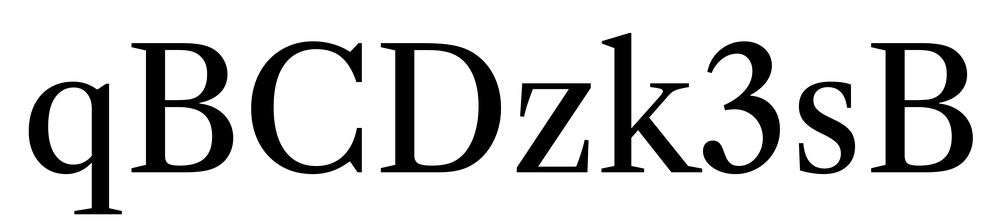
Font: LibreCaslonText_Regular